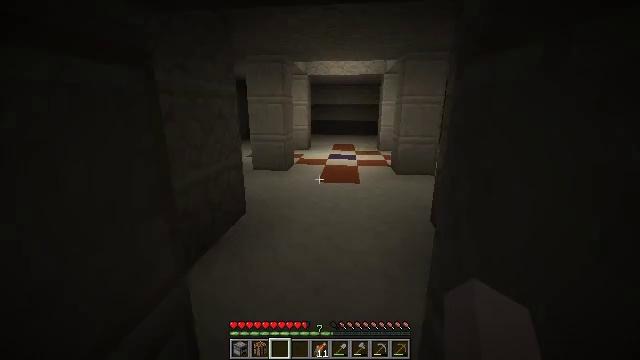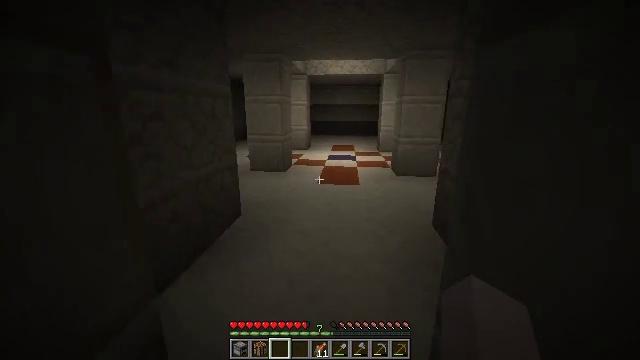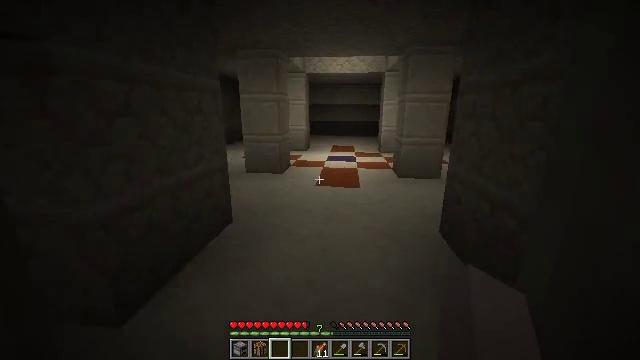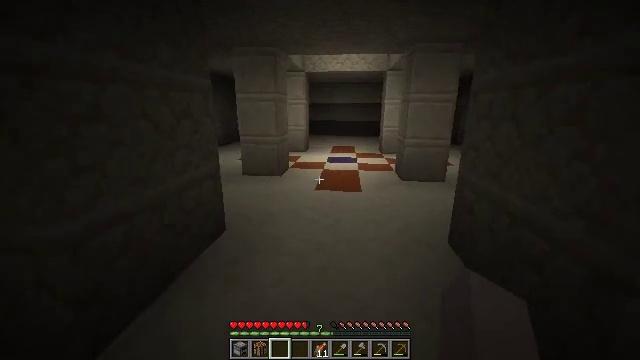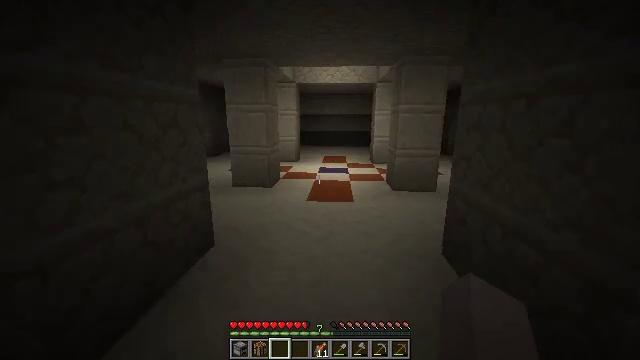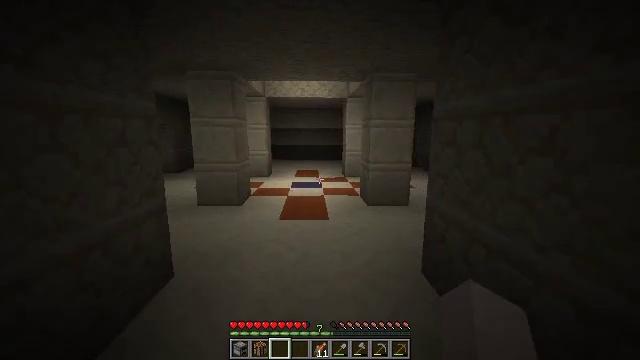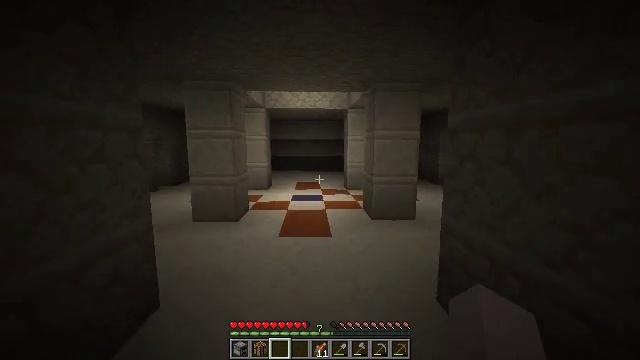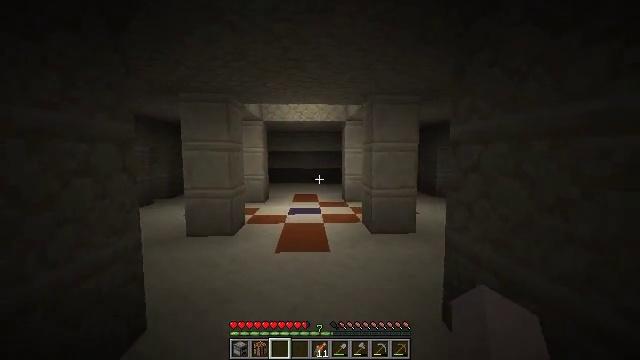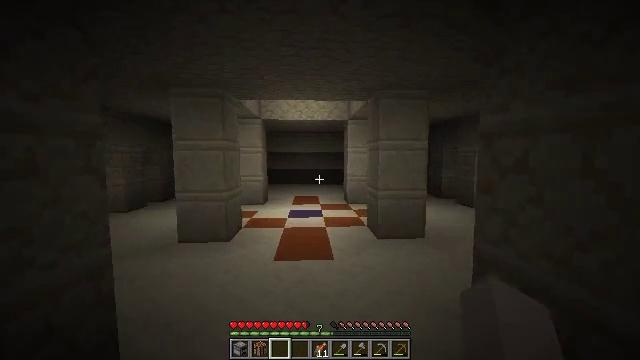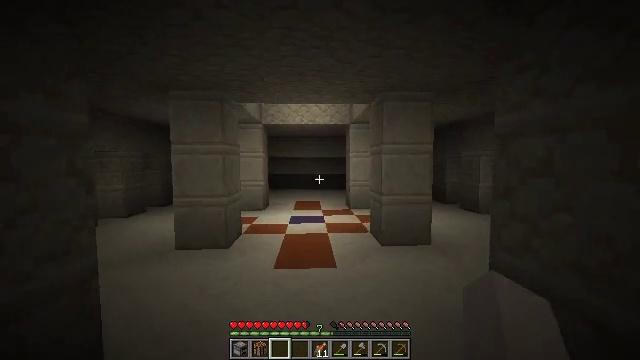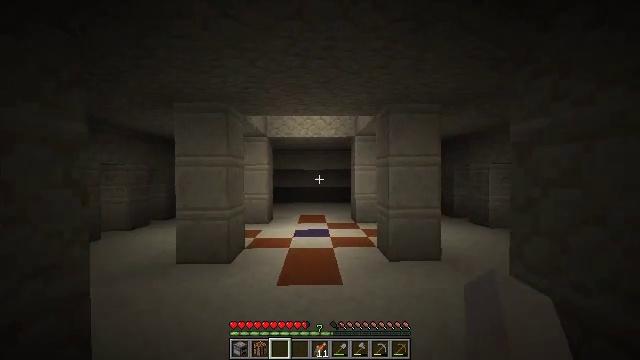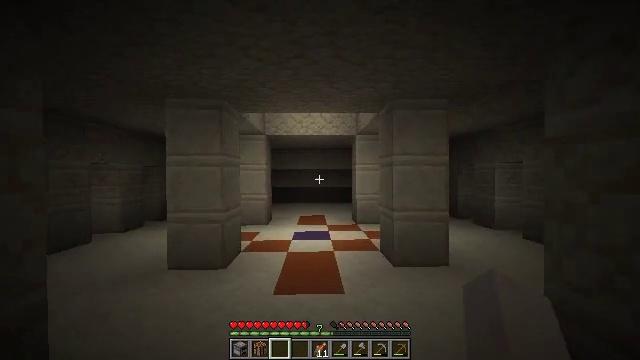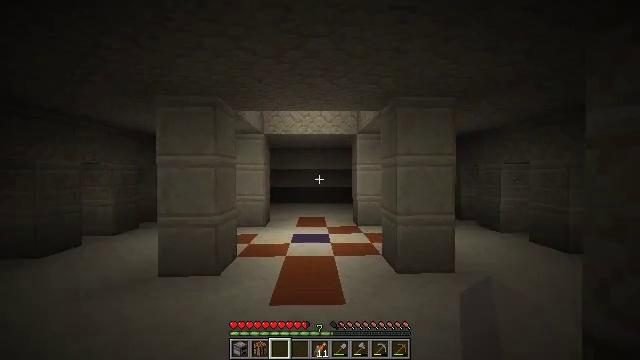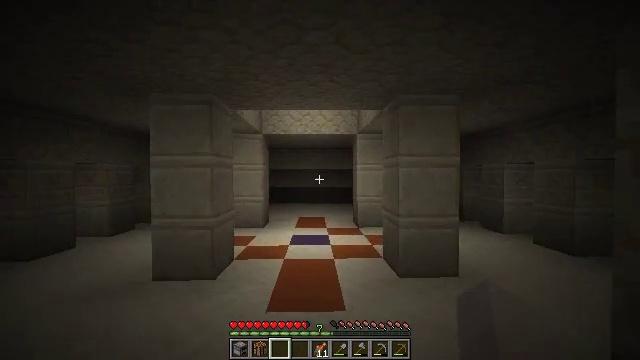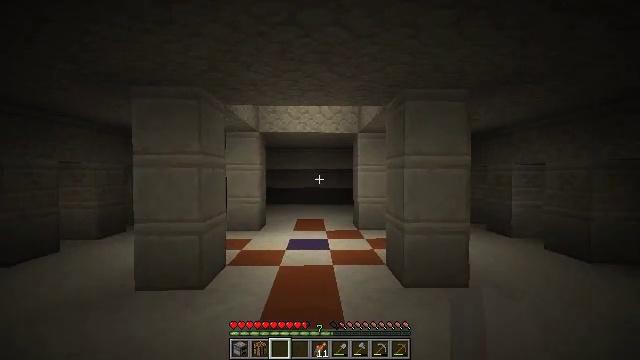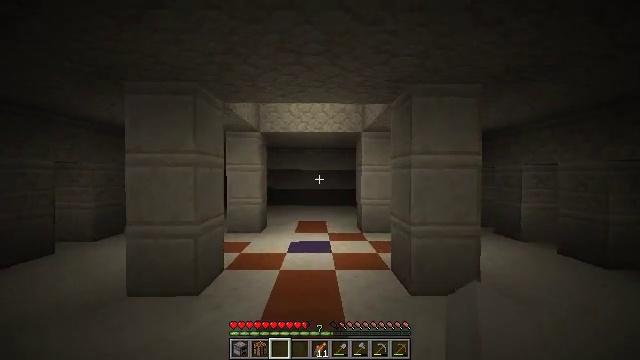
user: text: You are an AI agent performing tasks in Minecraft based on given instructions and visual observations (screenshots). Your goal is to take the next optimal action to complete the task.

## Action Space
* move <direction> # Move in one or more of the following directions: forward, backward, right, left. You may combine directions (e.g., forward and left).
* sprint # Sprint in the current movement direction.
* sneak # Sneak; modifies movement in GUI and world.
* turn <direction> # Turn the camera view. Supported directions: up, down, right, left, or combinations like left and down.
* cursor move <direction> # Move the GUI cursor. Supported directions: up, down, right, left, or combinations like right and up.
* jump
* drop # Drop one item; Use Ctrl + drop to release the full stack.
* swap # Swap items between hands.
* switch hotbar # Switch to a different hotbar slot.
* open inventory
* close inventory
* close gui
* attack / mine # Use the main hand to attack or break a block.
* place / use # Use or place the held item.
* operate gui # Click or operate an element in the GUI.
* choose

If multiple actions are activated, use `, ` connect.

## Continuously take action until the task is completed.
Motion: motion action
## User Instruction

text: Mine the cut sandstone.
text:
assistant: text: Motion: move forward
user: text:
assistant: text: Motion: move forward
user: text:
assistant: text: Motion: move forward
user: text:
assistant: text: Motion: move forward, turn right and up
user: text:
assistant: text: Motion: move forward, turn right and up
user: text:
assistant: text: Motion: move forward, turn up
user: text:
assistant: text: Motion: move forward, turn up
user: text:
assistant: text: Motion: move forward
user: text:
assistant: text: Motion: move forward, turn up
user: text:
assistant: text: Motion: move forward, turn left and up
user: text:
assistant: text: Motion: move forward
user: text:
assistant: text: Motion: move forward
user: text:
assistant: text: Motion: move forward
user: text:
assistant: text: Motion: move forward
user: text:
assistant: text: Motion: move forward
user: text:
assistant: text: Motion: move forward and move right
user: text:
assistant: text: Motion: move forward and move right, turn left and down
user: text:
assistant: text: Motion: move forward and move right, turn left and down
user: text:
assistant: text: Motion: move forward and move right
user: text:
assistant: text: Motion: move forward and move right
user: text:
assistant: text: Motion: move forward and move right
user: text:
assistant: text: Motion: move forward and move right
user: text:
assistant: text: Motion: move forward and move right
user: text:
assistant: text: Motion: move forward and move right
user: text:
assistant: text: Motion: move forward and move right
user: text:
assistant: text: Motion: move forward and move right
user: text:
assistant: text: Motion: move forward and move right
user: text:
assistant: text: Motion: move forward and move right
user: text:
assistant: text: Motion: move forward and move right
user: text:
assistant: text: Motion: move forward and move right